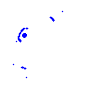
Particle: kaon